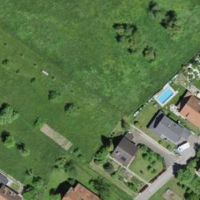
EUNIS habitat code: 55
Species observed at this site:
Pernis apivorus
Ciconia nigra
Ciconia ciconia
Coccothraustes coccothraustes
Linaria cannabina
Hirundo rustica